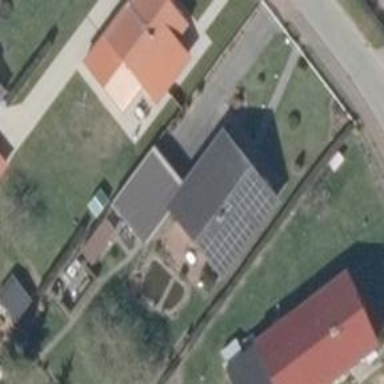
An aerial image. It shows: Solar photovoltaic panel generator producing electricity in small installation.